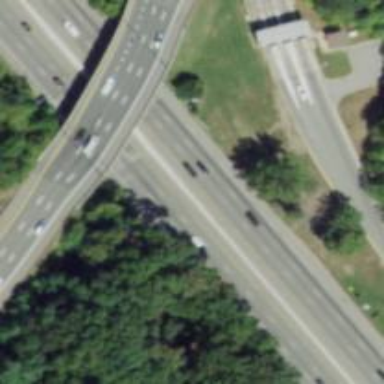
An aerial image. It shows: Urban freeway/expressway with motorway designation.